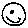
Label: smiley face